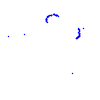
Particle: proton